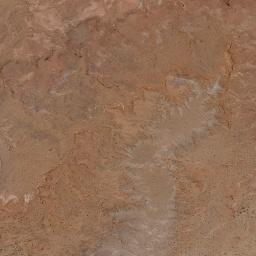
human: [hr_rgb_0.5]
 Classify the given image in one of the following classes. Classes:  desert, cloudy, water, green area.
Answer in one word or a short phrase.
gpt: desert